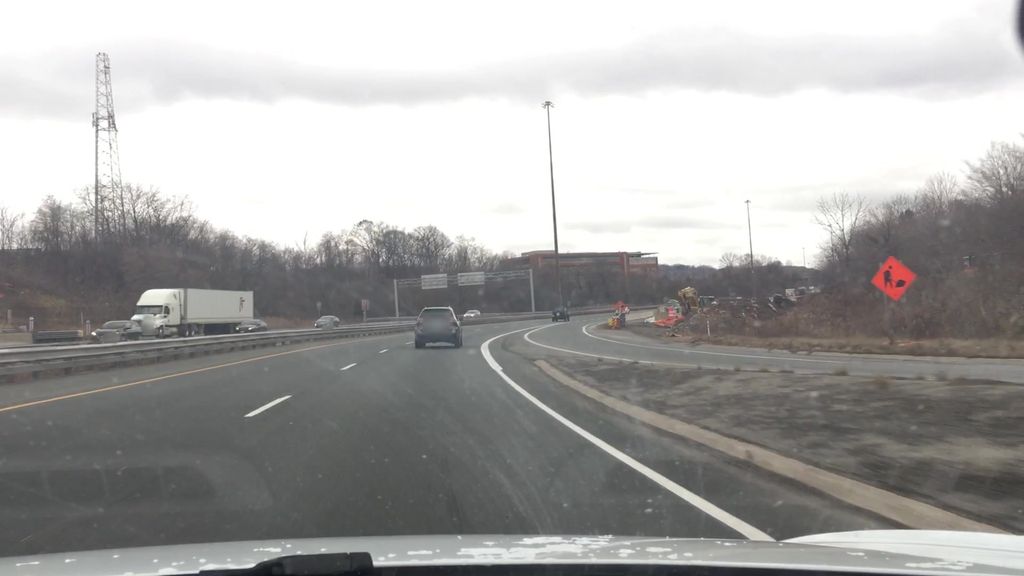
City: hamilton